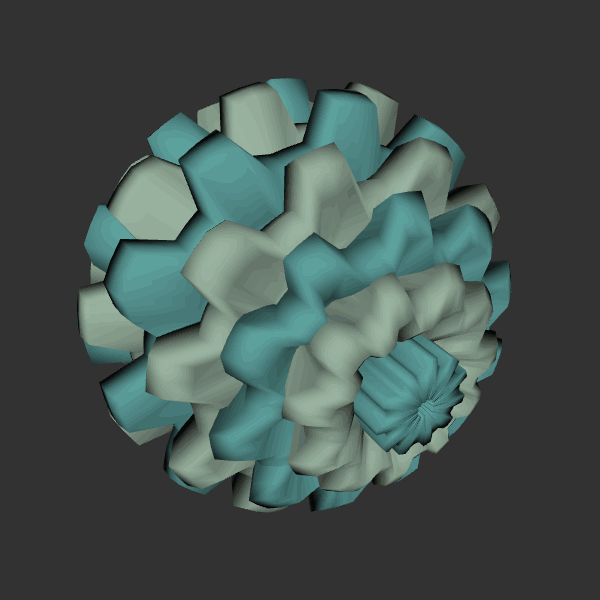
Background: dark